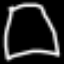
Label: square